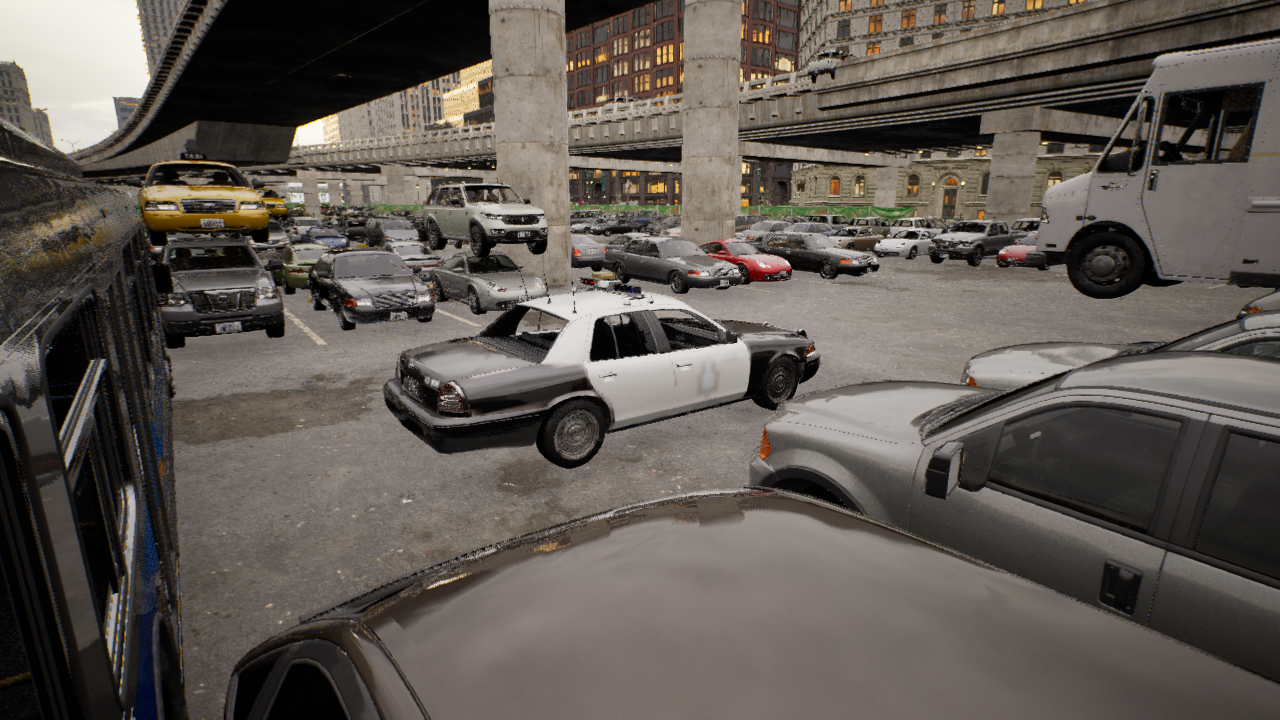
Venue: arterial
Lighting: golden hour
Vehicle rig: sedan